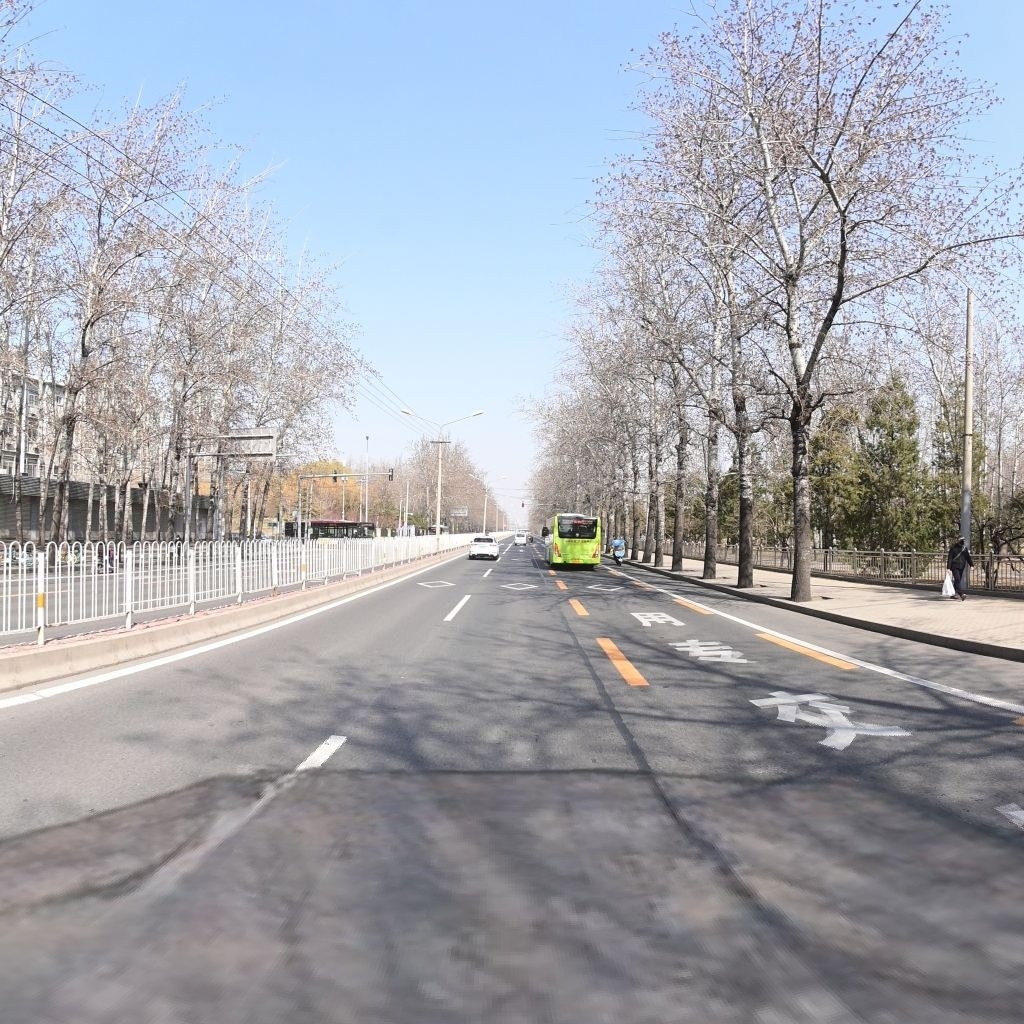
Region: Chaoyang
Road damage annotations: longitudinal patch